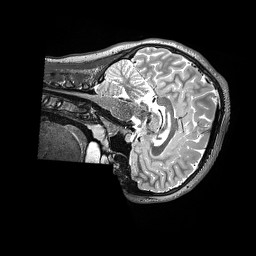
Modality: T2w
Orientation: sagittal
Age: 12
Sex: female
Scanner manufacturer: siemens
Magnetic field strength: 3 T
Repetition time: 3.2 s
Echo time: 0.564 s